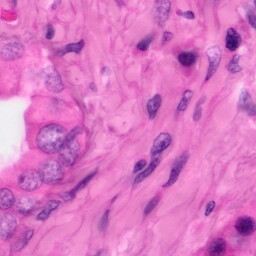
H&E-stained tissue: Pancreatic